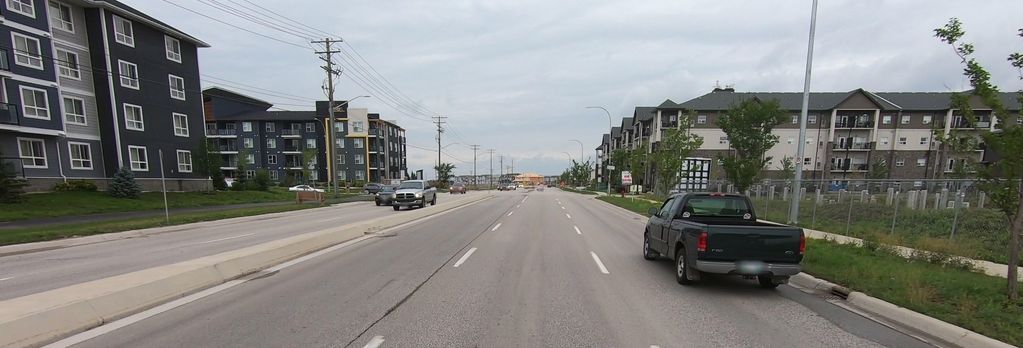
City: winnipeg